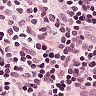
Metastatic tissue present: no